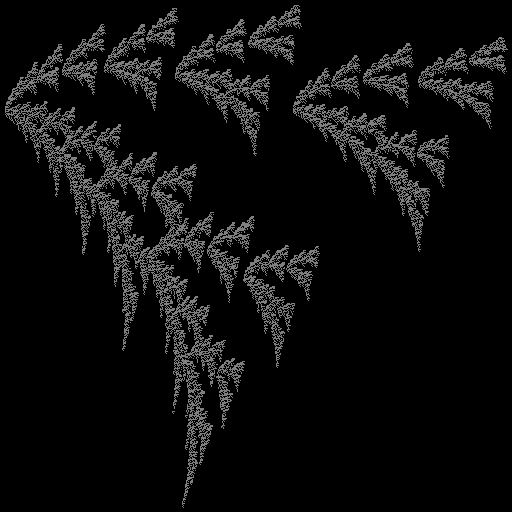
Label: watersprite